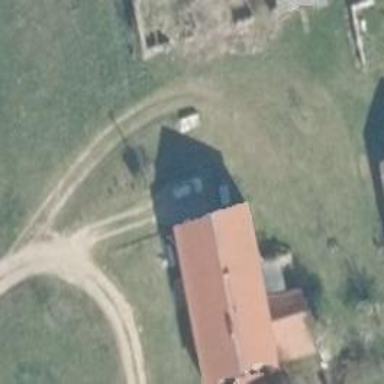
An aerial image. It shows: Gabled building.